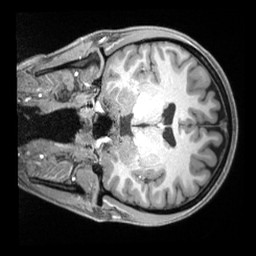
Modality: T1w
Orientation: coronal
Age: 25
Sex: female
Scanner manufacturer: siemens
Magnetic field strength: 3 T
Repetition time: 2.4 s
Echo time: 0.00226 s